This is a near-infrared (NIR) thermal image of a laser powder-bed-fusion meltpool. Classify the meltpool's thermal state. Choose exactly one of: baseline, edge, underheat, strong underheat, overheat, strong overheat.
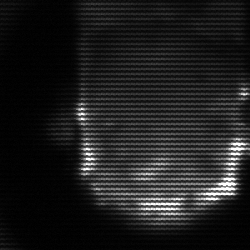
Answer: baseline